Question: I am working on and using an Option button at right corner, near search icon. I am successful to generate the onClick event for SEARCH button but I am getting problems in onClick event of the option Button.
Using the below code to add the buttons :
'''
public boolean onCreateOptionsMenu(com.actionbarsherlock.view.Menu menu) {
menu.add(0, 1, 1, "Search").setIcon(R.drawable.search_icon).setActionView(R.layout.action_search).setShowAsAction(MenuItem.SHOW_AS_ACTION_IF_ROOM | MenuItem.SHOW_AS_ACTION_COLLAPSE_ACTION_VIEW);
menu.add(0, 2, 2, "Button").setIcon(R.drawable.menu_overflow_icon).setActionView(R.layout.action_button).setShowAsAction(MenuItem.SHOW_AS_ACTION_ALWAYS);
return super.onCreateOptionsMenu(menu);
}
'''
And for click events :
'''
@Override
public boolean onOptionsItemSelected(com.actionbarsherlock.view.MenuItem item) {
switch (item.getItemId()) {
case 1:
search = (EditText) item.getActionView();
search.addTextChangedListener(filterTextWatcher);
search.requestFocus();
InputMethodManager imm = (InputMethodManager) getSystemService(Context.INPUT_METHOD_SERVICE);
imm.toggleSoftInput(InputMethodManager.SHOW_FORCED, 0);
break;
case 2:
Toast.makeText(ActivityScreen.this, "hit it", Toast.LENGTH_SHORT).show();
}
return super.onOptionsItemSelected(item);
}
'''
I have shown my requirement in the image attached below.

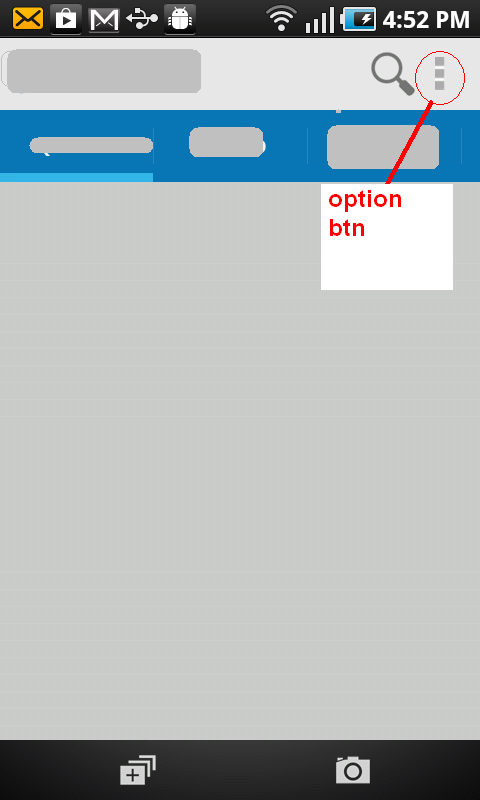
Answer: your statements in the Switch of onOptionsItemSelected to
>
'''
final static int BUTTON_ID = 2;
@Override
public boolean onCreateOptionsMenu(Menu menu) {
MenuItem item = menu.add(Menu.NONE, BUTTON_ID, Menu.NONE, R.string.action_option_name);
item.setIcon(R.drawable.action_option);
item.setShowAsAction(MenuItem.SHOW_AS_ACTION_ALWAYS);
return true;
}
@Override
public boolean onOptionsItemSelected(MenuItem item) {
switch(item.getItemId())
{
case BUTTON_ID:
Toast.makeText(this, "clicked on 2", Toast.LENGTH_SHORT).show();
return true;
}
return super.onOptionsItemSelected(item);
}
'''
Note: I haven't added MenuItem.setActionView(R.layout.action_search). I tried to use the solution at <URL>. But its not working. And i have set GroupId and OrderId to Menu.None